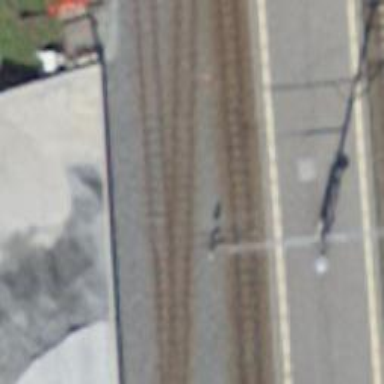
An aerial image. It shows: Railway switch.